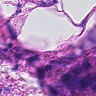
Metastatic tissue present: yes